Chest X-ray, PA view. Patient: 57 years old, sex M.
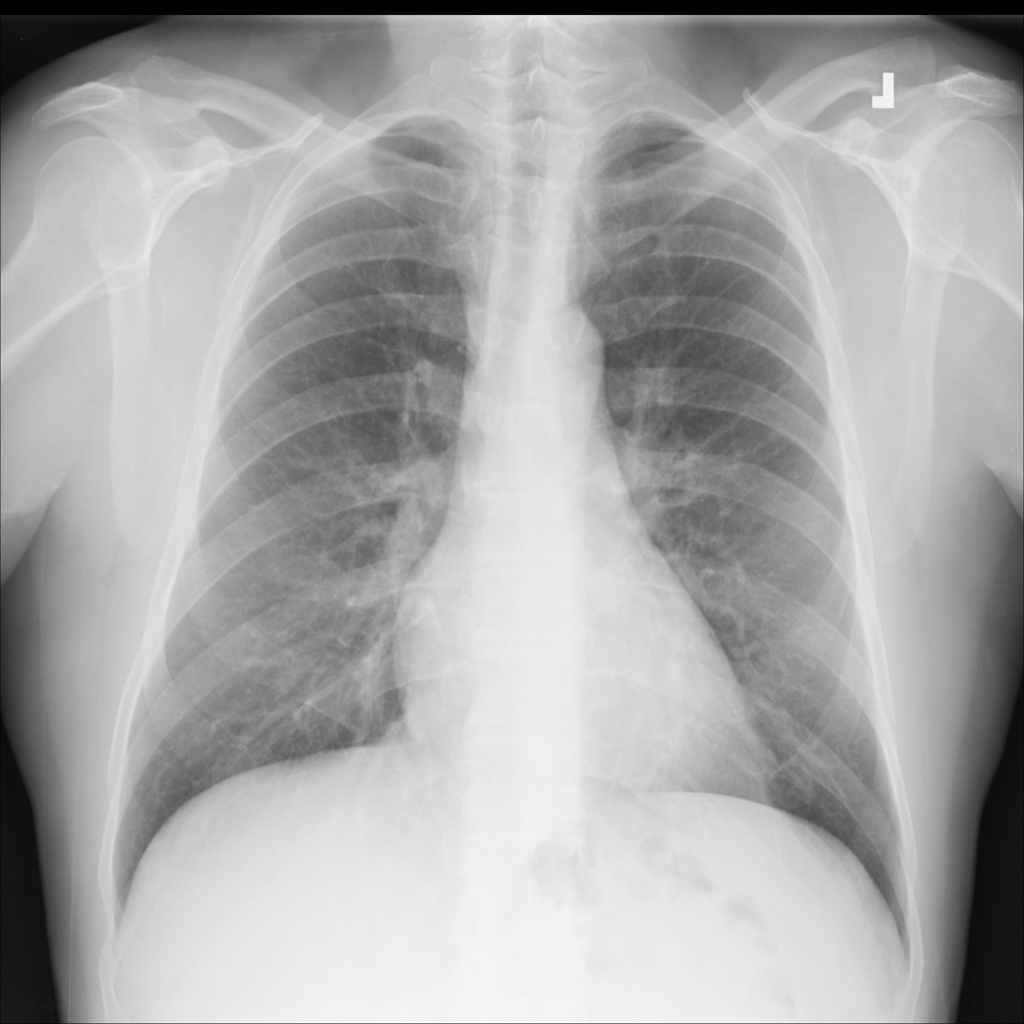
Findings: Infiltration